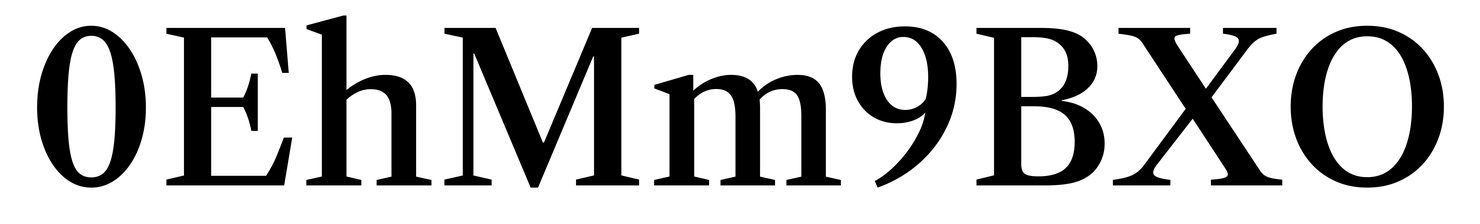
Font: LibreCaslonText_Medium